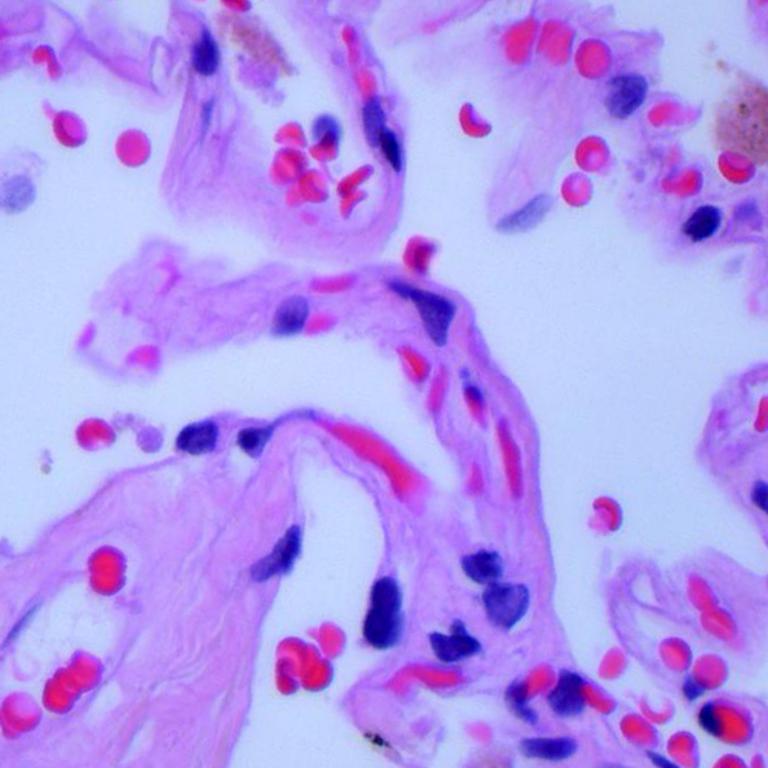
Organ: lung
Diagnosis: benign